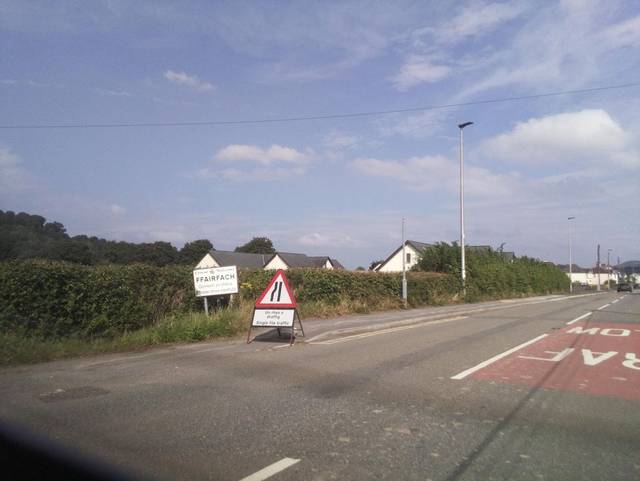
Region: United Kingdom
Coordinates: 51.874, -3.998